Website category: phone
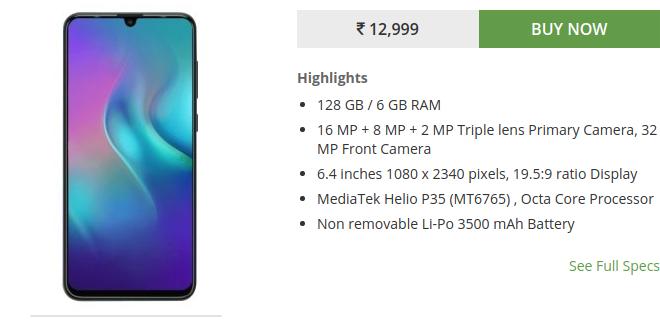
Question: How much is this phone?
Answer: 12,999

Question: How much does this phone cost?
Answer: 12,999

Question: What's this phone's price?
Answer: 12,999

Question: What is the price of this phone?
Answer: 12,999

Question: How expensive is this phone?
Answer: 12,999

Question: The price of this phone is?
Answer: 12,999

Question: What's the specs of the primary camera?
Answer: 16 MP + 8 MP + 2 MP Triple lens Primary Camera

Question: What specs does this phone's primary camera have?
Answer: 16 MP + 8 MP + 2 MP Triple lens Primary Camera

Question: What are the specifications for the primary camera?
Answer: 16 MP + 8 MP + 2 MP Triple lens Primary Camera

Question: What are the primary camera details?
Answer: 16 MP + 8 MP + 2 MP Triple lens Primary Camera

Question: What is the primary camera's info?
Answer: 16 MP + 8 MP + 2 MP Triple lens Primary Camera

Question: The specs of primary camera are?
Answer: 16 MP + 8 MP + 2 MP Triple lens Primary Camera

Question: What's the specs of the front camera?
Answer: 32 MP Front Camera

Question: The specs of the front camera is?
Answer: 32 MP Front Camera

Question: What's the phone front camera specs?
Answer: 32 MP Front Camera

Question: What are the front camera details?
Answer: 32 MP Front Camera

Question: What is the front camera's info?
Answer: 32 MP Front Camera

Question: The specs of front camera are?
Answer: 32 MP Front Camera

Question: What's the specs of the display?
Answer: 6.4 inches 1080 x 2340 pixels, 19.5:9 ratio Display

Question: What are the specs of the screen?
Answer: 6.4 inches 1080 x 2340 pixels, 19.5:9 ratio Display

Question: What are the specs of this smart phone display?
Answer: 6.4 inches 1080 x 2340 pixels, 19.5:9 ratio Display

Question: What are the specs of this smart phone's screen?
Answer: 6.4 inches 1080 x 2340 pixels, 19.5:9 ratio Display

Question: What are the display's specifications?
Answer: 6.4 inches 1080 x 2340 pixels, 19.5:9 ratio Display

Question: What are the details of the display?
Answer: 6.4 inches 1080 x 2340 pixels, 19.5:9 ratio Display

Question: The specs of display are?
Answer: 6.4 inches 1080 x 2340 pixels, 19.5:9 ratio Display

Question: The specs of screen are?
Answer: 6.4 inches 1080 x 2340 pixels, 19.5:9 ratio Display

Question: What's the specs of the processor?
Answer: MediaTek Helio P35 (MT6765) , Octa Core Processor

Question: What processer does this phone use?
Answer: MediaTek Helio P35 (MT6765) , Octa Core Processor

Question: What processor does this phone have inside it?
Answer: MediaTek Helio P35 (MT6765) , Octa Core Processor

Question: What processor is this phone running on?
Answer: MediaTek Helio P35 (MT6765) , Octa Core Processor

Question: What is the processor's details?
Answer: MediaTek Helio P35 (MT6765) , Octa Core Processor

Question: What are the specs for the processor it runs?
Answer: MediaTek Helio P35 (MT6765) , Octa Core Processor

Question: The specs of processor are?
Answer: MediaTek Helio P35 (MT6765) , Octa Core Processor